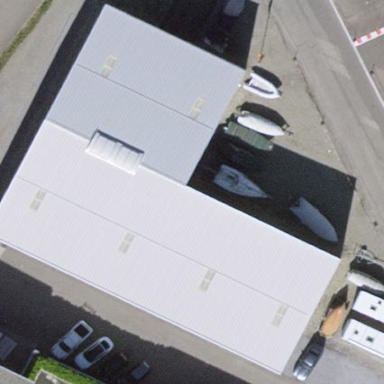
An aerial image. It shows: Industrial building.